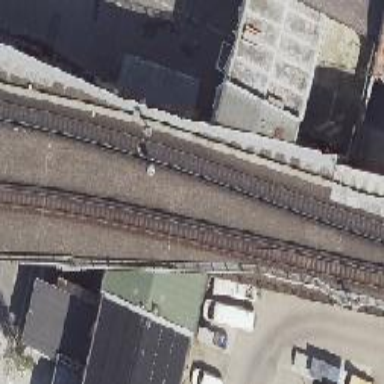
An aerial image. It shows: Railway turnout on the right side.